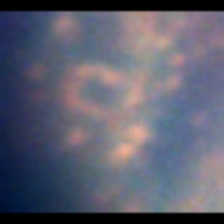
Taxon: Unknown_detritus
Group: Unknown